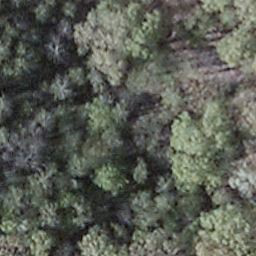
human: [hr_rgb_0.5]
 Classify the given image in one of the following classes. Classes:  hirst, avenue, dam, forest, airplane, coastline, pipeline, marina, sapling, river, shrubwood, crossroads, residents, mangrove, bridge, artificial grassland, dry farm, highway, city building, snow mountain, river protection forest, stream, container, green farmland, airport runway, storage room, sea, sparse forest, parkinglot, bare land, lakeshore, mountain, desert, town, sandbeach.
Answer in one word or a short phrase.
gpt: shrubwood